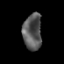
Tissue: prostate
Cell type: T cells
Senescence score: 0.3299
Nuclear area (px): 664
Mean DAPI intensity: 88.045